Interaction volume radius: 5 \u00c5
Interaction volume height: 25 \u00c5
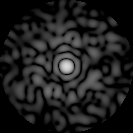
Disorder parameter: 0.8433